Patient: sex M, age 60
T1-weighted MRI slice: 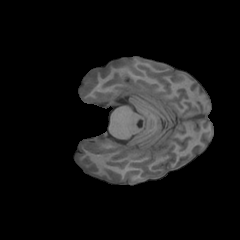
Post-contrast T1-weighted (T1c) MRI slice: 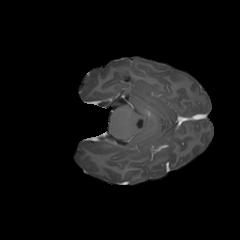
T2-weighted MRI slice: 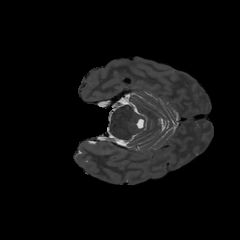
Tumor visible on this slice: no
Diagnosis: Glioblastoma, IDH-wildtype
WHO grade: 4